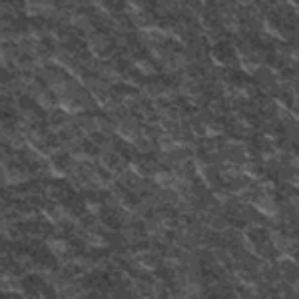
Label: frost